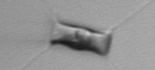
Label: Chaetoceros_similis